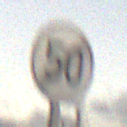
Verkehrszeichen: EndeGeschwindigkeit50
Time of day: SunriseSunset
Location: Outdoor (RoadRail)
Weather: PartlyCloudy
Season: NotSpecified
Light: Natural